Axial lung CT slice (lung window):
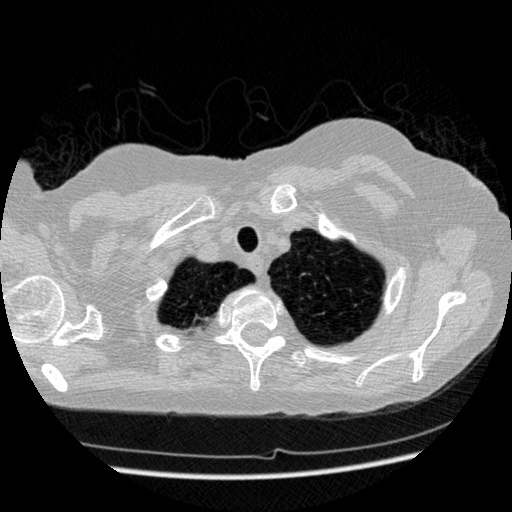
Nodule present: no